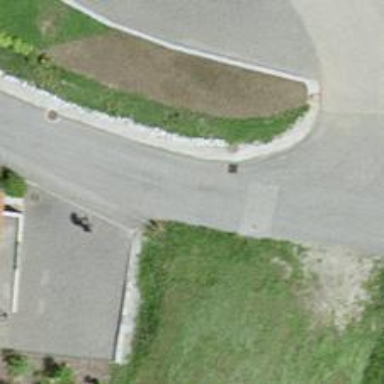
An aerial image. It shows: Asphalt road in residential area.